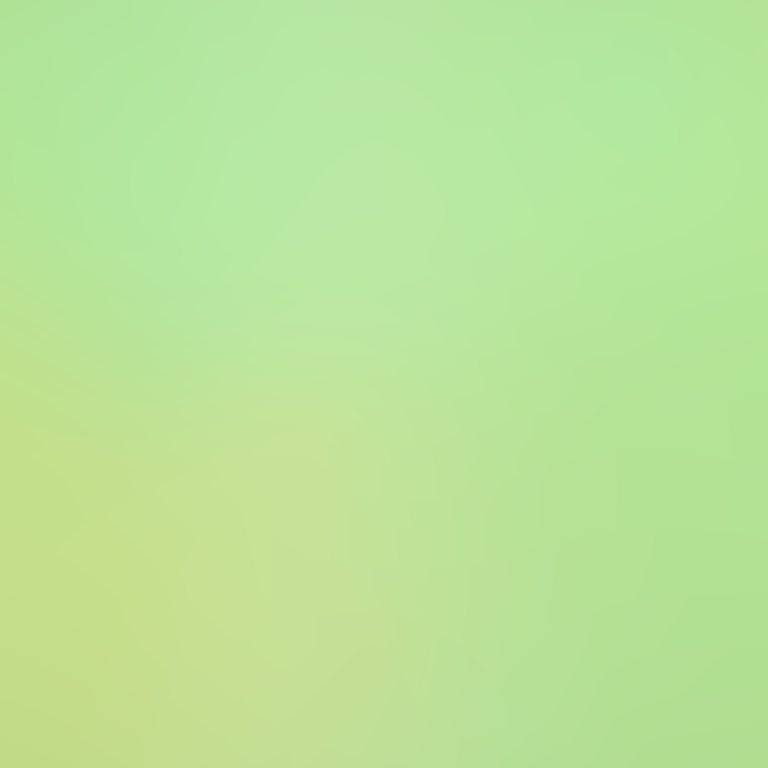
Abstract light effect, smooth gradient from soft green to pale yellow, calm atmosphere, diffuse light, no room, no furniture, no objects.